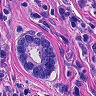
Metastatic tissue present: yes